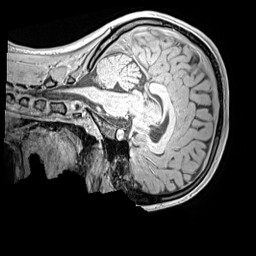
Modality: MP2RAGE
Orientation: sagittal
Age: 11
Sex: female
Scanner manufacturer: siemens
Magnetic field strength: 3 T
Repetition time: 4 s
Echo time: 0.00299 s